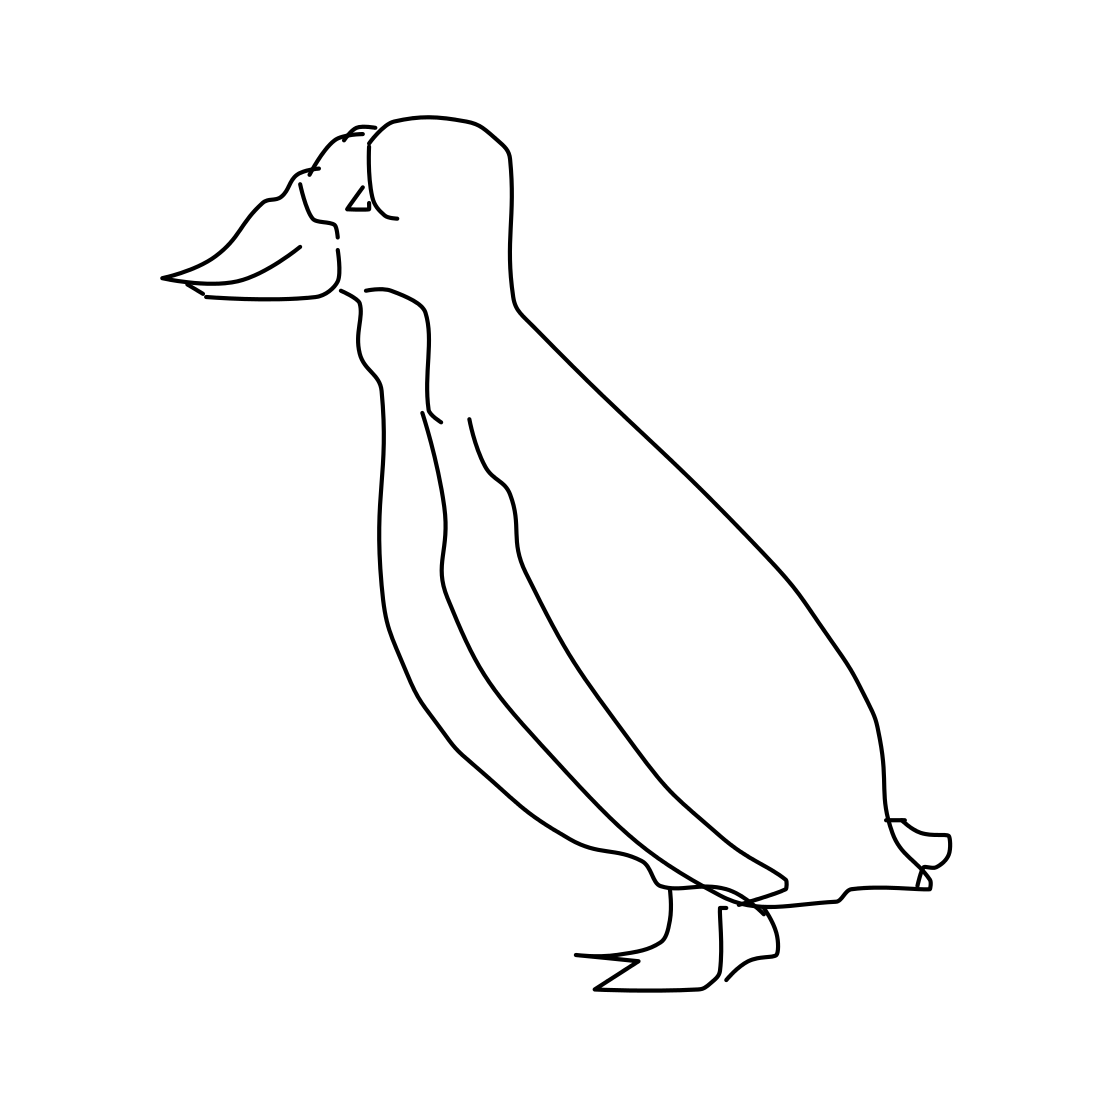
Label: penguin